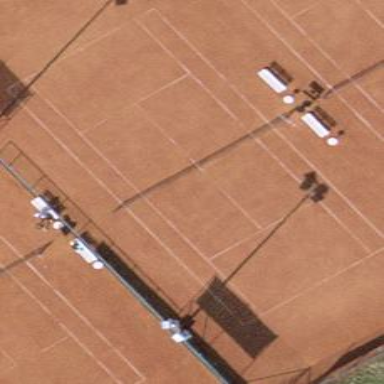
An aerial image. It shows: Tennis pitch with clay surface for leisure sports.